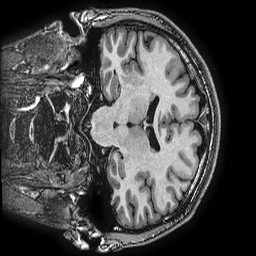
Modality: T1w
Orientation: coronal
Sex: male
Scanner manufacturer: ge
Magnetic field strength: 3 T
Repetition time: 0.0077 s
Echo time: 0.003436 s